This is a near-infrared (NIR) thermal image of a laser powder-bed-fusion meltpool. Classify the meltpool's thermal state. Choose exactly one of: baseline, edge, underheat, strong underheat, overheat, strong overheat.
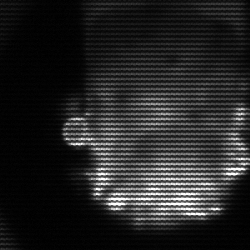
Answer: baseline